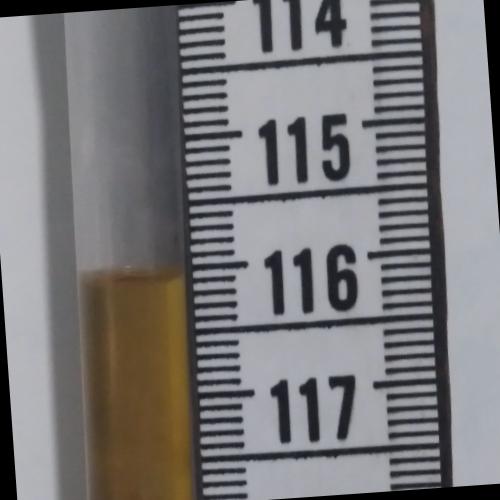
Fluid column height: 116.1 cm